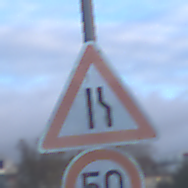
Verkehrszeichen: EinseitigVerengteFahrbahnRechts
Zusatzzeichen unten: Geschwindigkeit50
Umgebung: Outdoor, Suburban
Tageszeit: SunriseSunset
Wetter: PartlyCloudy
Licht: Natural
Jahreszeit: NotSpecified
Kontrast: LowContrast